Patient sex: M
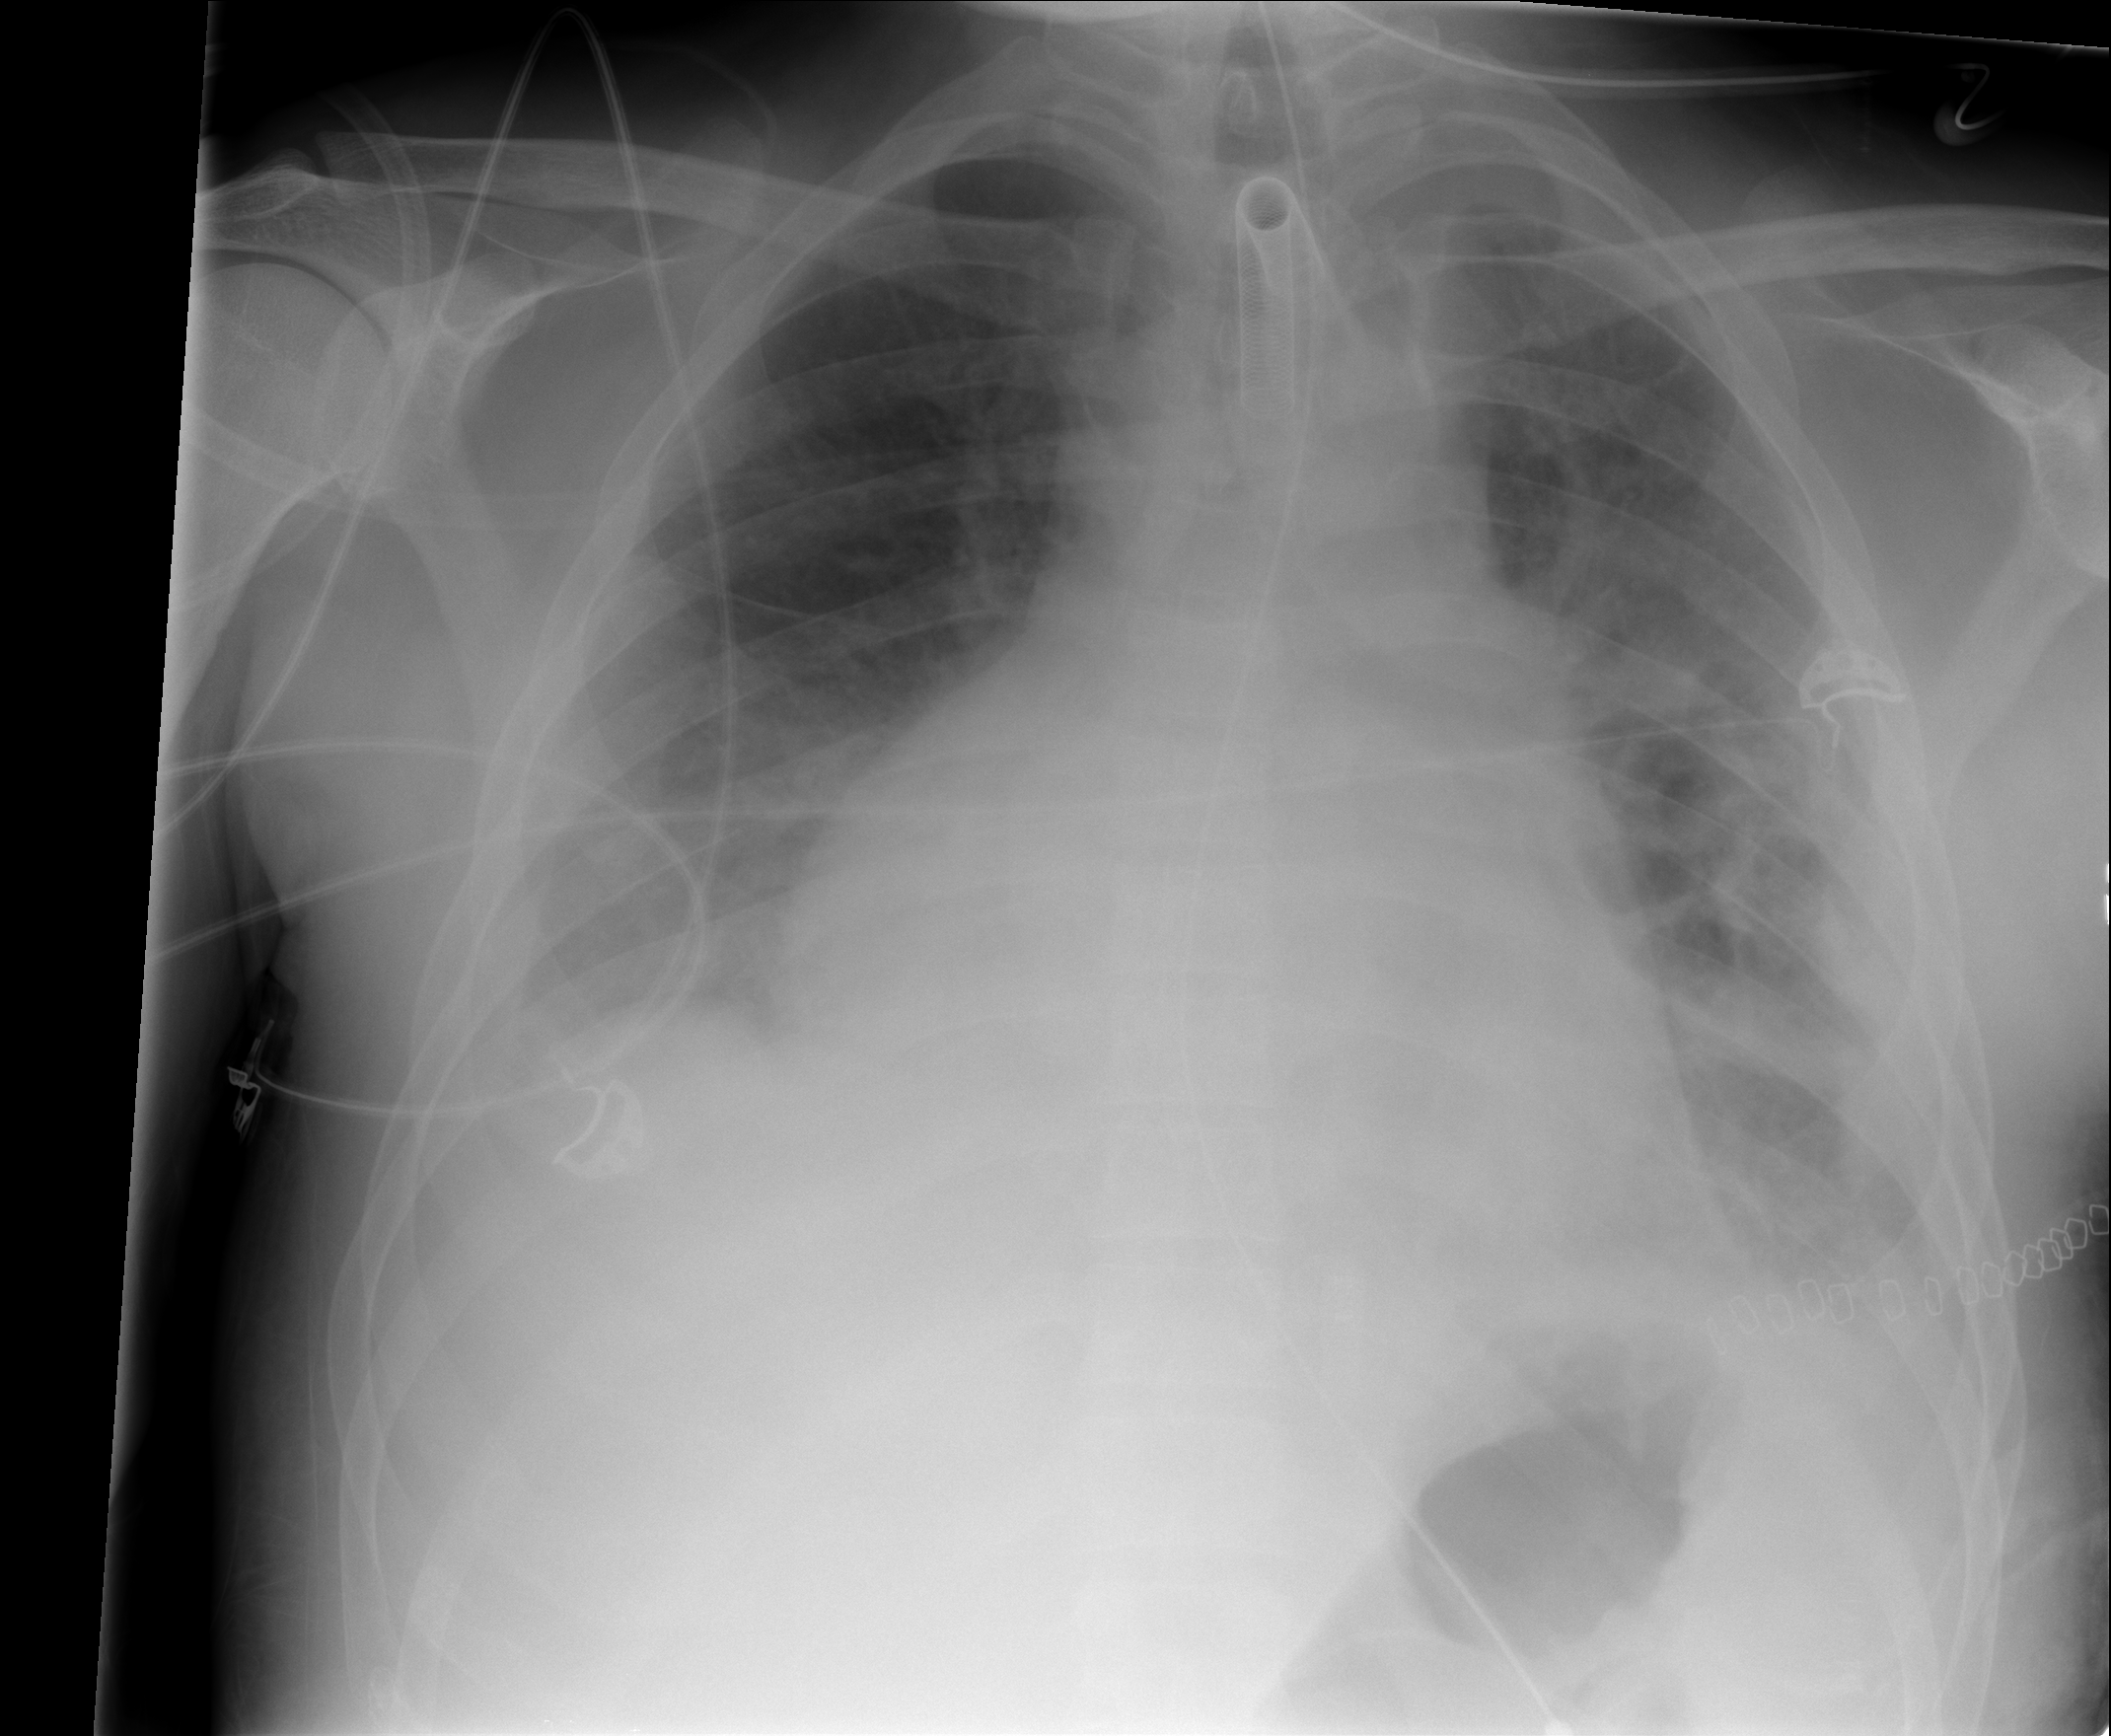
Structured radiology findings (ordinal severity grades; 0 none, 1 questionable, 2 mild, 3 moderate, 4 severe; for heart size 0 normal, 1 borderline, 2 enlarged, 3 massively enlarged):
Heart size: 2
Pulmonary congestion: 0
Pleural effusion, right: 2
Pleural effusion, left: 1
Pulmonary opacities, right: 0
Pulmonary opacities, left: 3
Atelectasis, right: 2
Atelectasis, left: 2